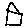
Label: house